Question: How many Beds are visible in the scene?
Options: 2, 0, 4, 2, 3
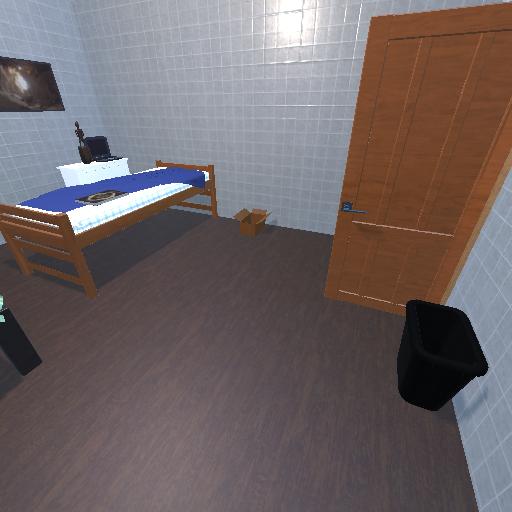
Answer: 2